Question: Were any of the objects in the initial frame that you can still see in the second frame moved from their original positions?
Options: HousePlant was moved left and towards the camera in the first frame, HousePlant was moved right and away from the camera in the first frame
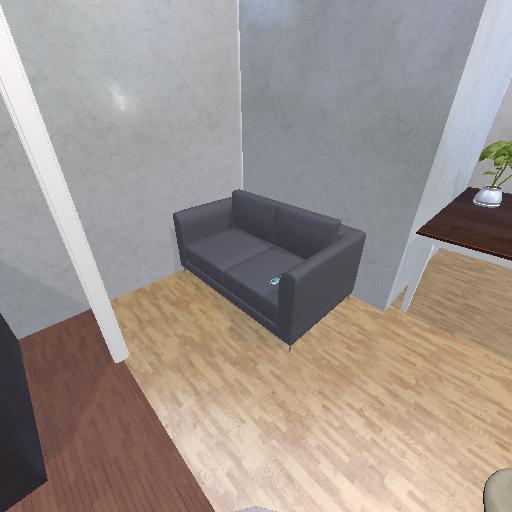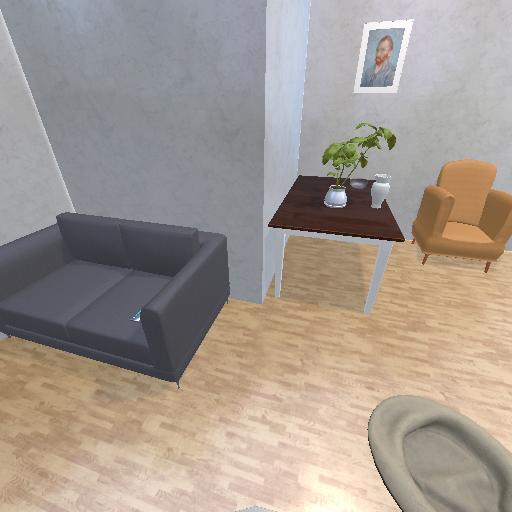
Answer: HousePlant was moved left and towards the camera in the first frame